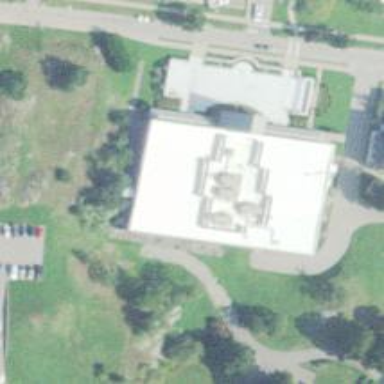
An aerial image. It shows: Building.